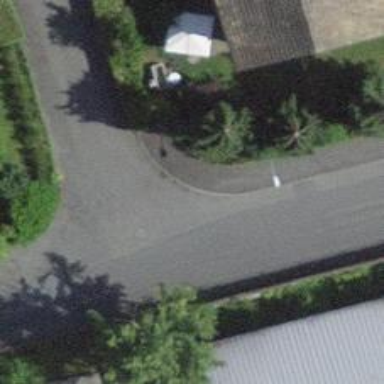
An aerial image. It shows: Kerb barrier.